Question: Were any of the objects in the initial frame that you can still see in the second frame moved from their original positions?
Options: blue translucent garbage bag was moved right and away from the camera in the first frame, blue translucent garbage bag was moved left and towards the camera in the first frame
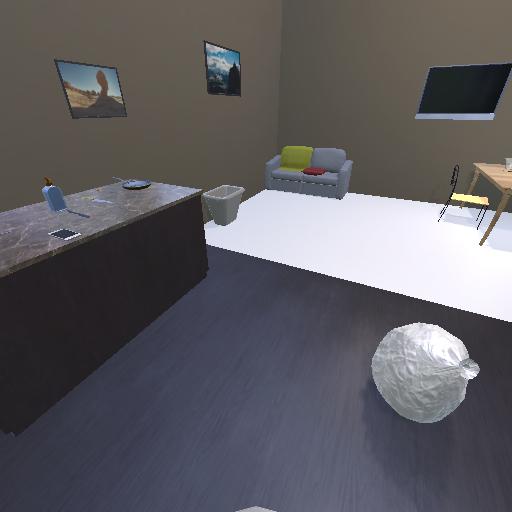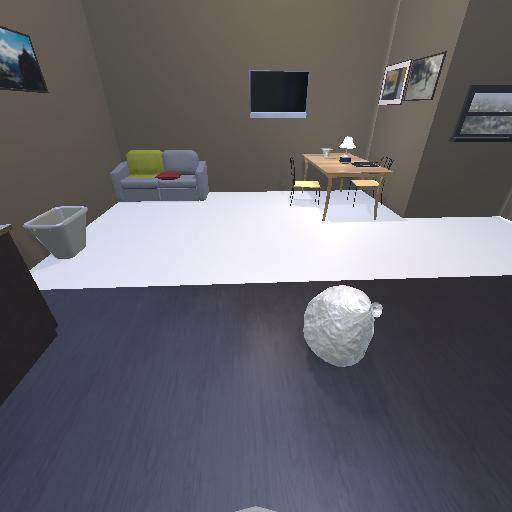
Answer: blue translucent garbage bag was moved right and away from the camera in the first frame